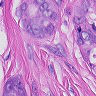
Metastatic tissue present: yes